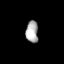
Tissue: lung
Cell type: Epithelial cells
Senescence score: 0.1688
Nuclear area (px): 265
Mean DAPI intensity: 170.781